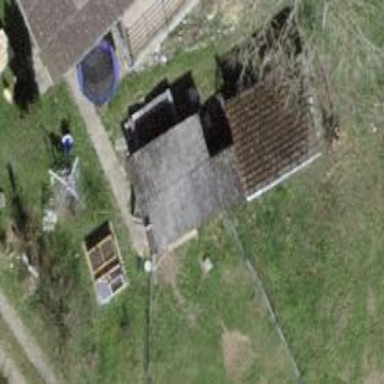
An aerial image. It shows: Shed.